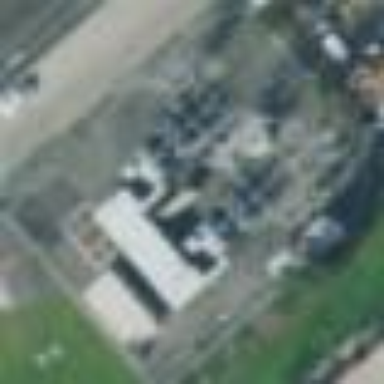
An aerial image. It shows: Distribution power substation secured by fence.